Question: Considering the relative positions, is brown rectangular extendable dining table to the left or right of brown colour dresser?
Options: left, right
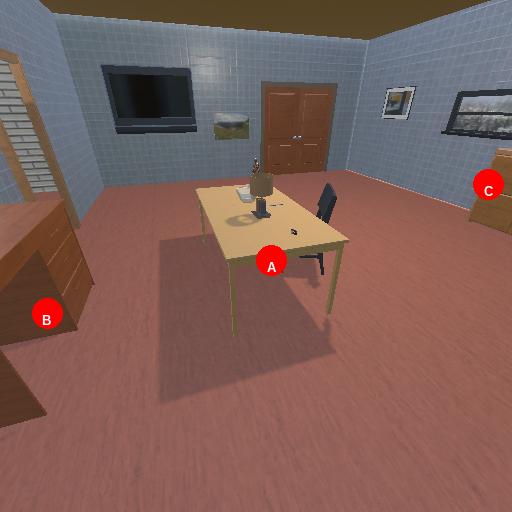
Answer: left